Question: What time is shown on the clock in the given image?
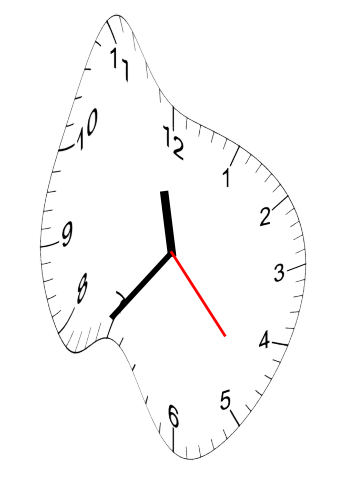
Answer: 11:36:23